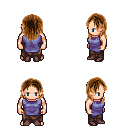
a pixel art fantasy rpg character, male body template, human, light skin, chain tabard jacket, robe skirt, brown long hairstyle, maroon shoes, four views (front, back, left, right), 2x2 character sprite sheet, small pixel art, hard edges, no anti-aliasing